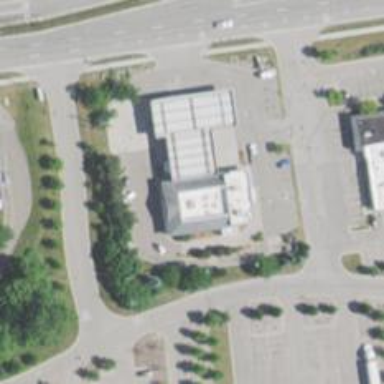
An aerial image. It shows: Convenience shop.